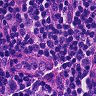
Metastatic tissue present: no